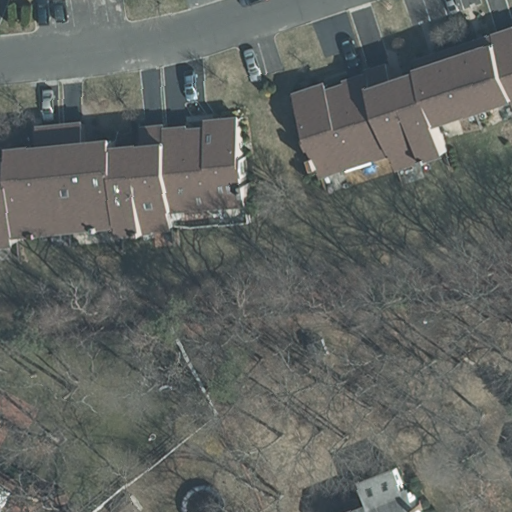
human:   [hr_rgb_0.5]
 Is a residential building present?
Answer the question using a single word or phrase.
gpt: yes

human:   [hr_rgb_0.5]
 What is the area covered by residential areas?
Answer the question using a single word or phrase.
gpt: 21264m2

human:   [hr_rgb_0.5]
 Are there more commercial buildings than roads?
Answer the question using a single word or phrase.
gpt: no

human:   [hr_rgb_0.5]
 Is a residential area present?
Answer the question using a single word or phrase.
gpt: yes

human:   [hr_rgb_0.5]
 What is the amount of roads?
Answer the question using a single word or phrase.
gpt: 1

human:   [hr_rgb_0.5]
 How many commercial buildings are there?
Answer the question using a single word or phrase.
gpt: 0

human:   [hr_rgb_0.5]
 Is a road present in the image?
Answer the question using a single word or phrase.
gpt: yes

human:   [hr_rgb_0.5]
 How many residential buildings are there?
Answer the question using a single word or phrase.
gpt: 4

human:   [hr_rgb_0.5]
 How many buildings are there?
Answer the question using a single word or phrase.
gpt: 4

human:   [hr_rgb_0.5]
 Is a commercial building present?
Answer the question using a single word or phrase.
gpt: no

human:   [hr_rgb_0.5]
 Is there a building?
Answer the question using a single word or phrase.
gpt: yes

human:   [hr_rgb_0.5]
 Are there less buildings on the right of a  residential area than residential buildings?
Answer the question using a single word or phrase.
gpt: yes

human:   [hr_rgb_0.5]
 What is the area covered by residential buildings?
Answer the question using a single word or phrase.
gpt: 1719m2

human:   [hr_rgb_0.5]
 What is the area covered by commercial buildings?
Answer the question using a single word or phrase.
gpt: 0m2

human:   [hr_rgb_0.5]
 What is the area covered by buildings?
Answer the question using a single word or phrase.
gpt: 1719m2

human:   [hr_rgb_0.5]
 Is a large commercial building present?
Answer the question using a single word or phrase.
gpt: no

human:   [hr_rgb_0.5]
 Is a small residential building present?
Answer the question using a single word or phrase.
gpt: yes

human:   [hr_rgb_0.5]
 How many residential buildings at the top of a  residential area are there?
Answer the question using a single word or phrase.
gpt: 4

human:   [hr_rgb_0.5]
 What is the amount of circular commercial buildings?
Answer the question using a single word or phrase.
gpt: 0

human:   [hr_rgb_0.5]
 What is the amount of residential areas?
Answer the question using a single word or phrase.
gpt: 2

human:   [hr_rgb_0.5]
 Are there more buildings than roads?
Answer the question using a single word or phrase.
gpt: yes

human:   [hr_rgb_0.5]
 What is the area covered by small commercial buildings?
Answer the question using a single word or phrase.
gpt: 0m2

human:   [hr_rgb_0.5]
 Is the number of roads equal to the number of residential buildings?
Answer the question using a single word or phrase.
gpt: no

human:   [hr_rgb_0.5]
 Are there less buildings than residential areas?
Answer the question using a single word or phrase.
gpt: no

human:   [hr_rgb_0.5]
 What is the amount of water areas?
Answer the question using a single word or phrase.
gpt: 0

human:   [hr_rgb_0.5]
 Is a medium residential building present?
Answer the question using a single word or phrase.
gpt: no

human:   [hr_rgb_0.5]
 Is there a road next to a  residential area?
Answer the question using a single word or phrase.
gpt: yes

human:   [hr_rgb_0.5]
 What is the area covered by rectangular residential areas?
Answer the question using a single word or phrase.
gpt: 21264m2

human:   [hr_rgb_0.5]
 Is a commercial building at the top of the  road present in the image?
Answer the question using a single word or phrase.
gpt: no

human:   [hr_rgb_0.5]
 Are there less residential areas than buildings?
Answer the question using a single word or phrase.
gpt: yes

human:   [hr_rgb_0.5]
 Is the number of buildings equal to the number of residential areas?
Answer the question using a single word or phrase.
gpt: no

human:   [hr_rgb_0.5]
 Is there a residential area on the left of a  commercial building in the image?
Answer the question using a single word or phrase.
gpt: no

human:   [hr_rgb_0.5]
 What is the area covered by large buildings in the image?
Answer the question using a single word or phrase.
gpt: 1625m2

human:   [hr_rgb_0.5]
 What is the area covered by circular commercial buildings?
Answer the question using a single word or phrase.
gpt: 0m2

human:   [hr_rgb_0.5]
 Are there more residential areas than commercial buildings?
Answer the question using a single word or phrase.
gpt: yes

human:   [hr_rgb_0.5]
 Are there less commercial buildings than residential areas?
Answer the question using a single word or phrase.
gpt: yes

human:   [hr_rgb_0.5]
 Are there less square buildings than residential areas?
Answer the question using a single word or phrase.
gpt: yes

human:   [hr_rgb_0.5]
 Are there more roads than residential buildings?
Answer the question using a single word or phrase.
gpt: no

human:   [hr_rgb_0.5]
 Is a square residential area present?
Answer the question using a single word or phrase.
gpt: no

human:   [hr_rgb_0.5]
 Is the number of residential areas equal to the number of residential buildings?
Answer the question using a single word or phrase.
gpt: no

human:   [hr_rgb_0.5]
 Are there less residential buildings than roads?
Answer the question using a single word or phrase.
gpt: no

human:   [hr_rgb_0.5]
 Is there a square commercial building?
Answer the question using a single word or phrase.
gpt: no

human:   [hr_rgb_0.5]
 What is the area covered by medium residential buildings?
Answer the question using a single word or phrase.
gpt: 0m2

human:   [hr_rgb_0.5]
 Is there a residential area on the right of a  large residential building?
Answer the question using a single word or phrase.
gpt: yes

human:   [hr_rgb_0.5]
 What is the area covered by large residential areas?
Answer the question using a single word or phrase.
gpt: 21264m2

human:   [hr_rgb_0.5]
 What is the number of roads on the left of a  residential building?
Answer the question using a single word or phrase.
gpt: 1

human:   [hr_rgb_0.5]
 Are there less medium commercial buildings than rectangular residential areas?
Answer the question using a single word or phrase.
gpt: yes

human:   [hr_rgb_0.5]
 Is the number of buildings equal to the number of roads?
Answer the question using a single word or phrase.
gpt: no

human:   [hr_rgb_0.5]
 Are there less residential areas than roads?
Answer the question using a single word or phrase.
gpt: no

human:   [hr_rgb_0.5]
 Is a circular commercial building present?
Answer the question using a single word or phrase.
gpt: no

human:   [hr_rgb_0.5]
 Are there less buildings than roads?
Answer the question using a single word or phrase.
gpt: no

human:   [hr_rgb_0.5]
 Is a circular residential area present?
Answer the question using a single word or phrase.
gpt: no

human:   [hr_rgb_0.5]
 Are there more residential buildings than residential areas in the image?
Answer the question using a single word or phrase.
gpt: yes

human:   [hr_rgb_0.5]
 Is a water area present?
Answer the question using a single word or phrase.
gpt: no

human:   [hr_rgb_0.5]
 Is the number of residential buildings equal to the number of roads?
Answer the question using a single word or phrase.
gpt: no

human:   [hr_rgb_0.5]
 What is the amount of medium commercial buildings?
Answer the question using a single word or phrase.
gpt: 0

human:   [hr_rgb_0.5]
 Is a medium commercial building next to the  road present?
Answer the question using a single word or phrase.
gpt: no

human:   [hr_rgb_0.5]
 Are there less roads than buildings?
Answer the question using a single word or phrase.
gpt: yes

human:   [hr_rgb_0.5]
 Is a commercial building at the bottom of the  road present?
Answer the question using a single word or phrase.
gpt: no

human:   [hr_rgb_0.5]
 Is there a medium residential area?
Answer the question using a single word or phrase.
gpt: no

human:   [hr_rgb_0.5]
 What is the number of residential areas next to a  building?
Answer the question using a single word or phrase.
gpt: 2

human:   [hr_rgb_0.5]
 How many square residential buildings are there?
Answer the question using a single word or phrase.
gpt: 0

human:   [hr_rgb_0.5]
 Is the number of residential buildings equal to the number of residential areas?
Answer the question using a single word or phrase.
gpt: no

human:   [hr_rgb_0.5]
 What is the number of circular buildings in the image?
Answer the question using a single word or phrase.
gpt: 0